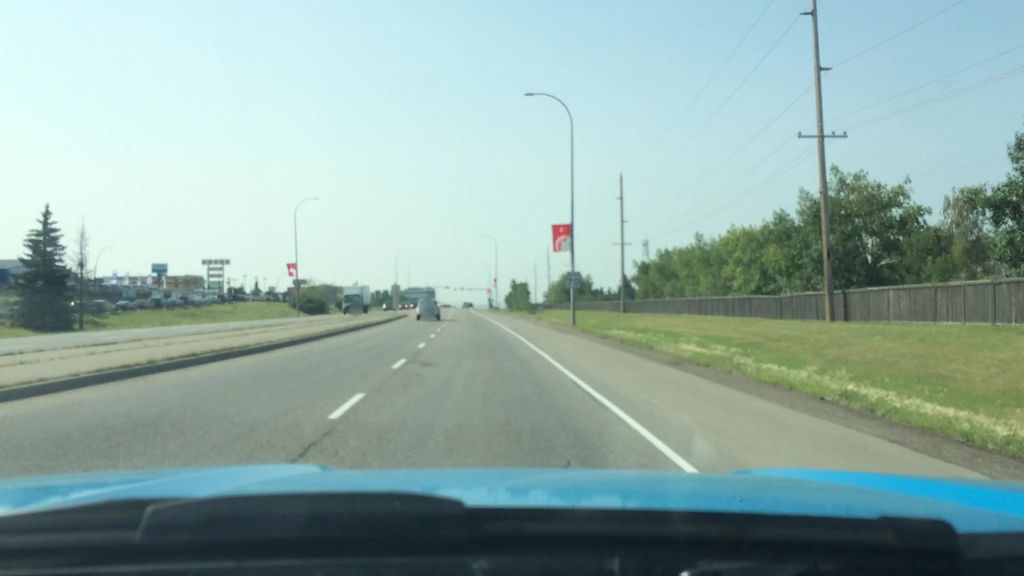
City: calgary